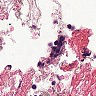
Metastatic tissue present: no